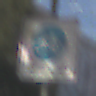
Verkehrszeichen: BeginnFahrradstrasse
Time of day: MorningAfternoon
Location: Outdoor (Urban)
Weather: PartlyCloudy
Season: NotSpecified
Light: Natural